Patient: sex M, age 77
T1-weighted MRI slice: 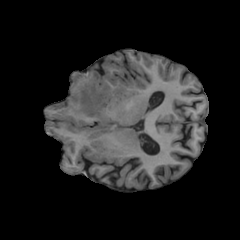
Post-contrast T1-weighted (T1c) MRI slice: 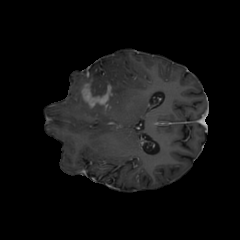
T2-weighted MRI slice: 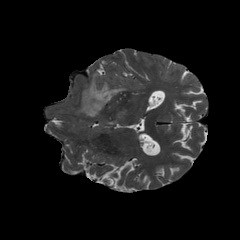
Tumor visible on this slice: yes
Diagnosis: Glioblastoma, IDH-wildtype
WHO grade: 4